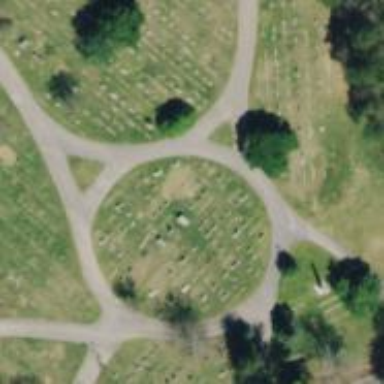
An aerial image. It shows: Memorial is present in the scene.